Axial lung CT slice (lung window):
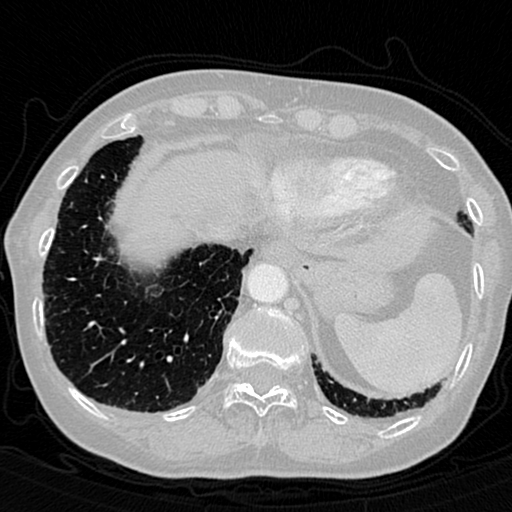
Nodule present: no